The image shows the envelope spectrum of a rolling-element bearing's vibration signal, with the characteristic fault frequencies (BPFO outer race, BPFI inner race, BSF ball, FTF cage) marked as reference lines. Diagnose the bearing from this image, choosing from: normal, inner_race, outer_race, ball.
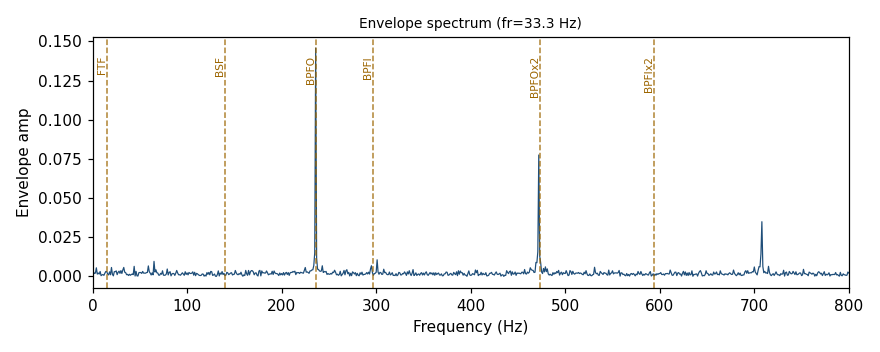
Answer: outer_race